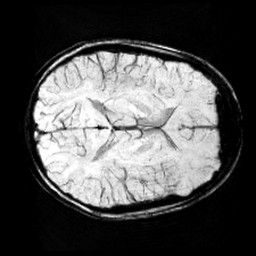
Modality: minIP
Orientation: axial
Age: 11
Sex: male
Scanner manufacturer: siemens
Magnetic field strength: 3 T
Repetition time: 0.027 s
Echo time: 0.02 s